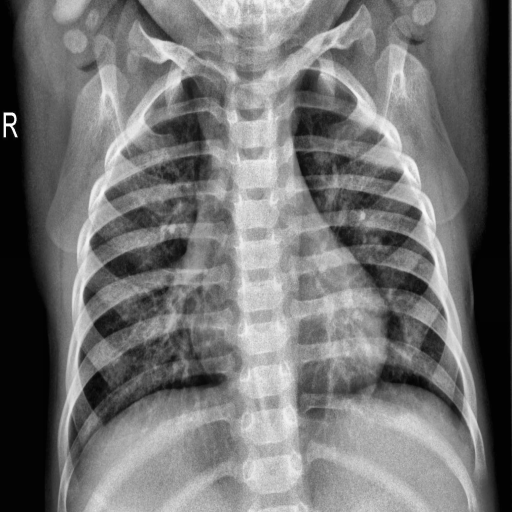
Finding: NORMAL